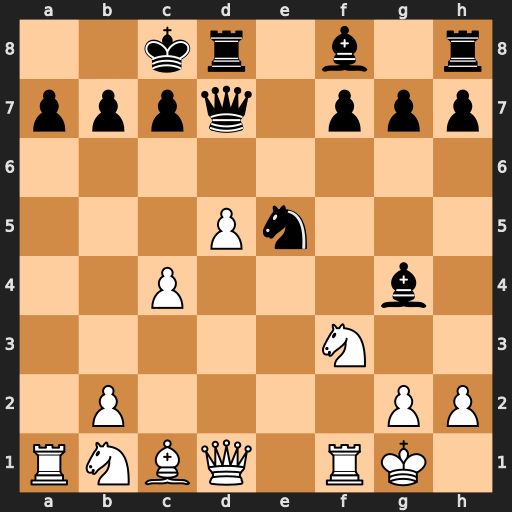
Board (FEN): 2kr1b1r/pppq1ppp/8/3Pn3/2P3b1/5N2/1P4PP/RNBQ1RK1
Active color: w
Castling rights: -
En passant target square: -
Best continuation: Nxe5 Bxd1 Nxd7